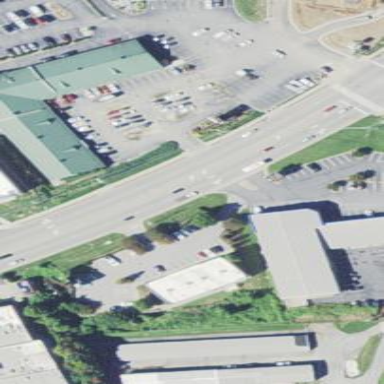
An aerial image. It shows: Retail building.